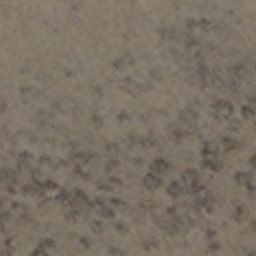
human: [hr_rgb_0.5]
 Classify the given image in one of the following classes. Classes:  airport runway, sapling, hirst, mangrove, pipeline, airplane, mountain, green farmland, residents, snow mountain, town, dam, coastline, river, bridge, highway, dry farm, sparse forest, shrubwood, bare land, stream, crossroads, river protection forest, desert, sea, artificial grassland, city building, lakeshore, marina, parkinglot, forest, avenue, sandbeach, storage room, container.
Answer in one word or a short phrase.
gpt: bare land